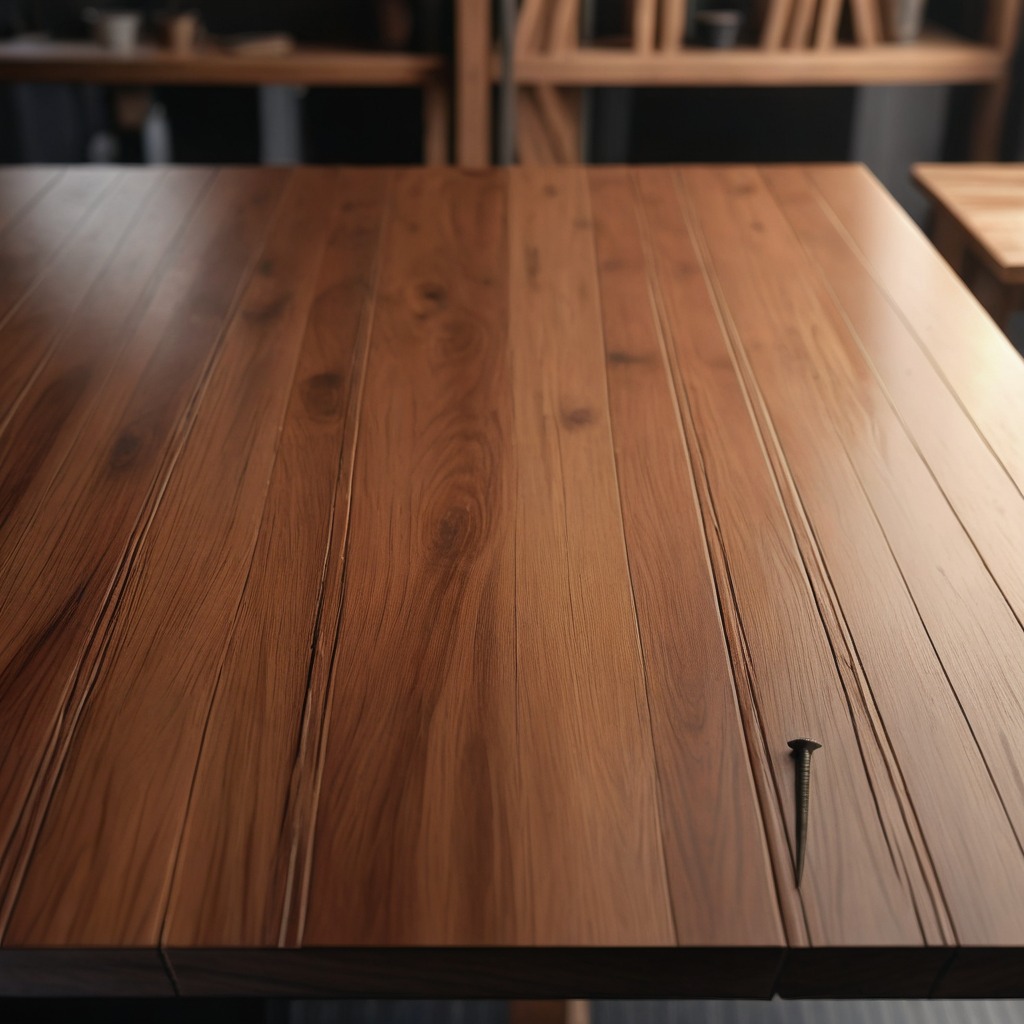
An iron nail lies on the wooden table in a carpentry studio.